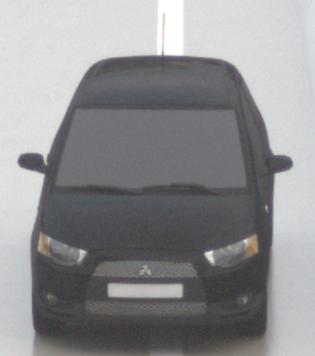
Make: Mitsubishi
Model: Colt 1.1
Detailed model: Colt (VI)
Model produced from: 2008/11
Model produced until: 2010/10
Doors: 3
Color: black
Road condition: wet road
Daytime: morning or afternoon
Contrast: low contrast